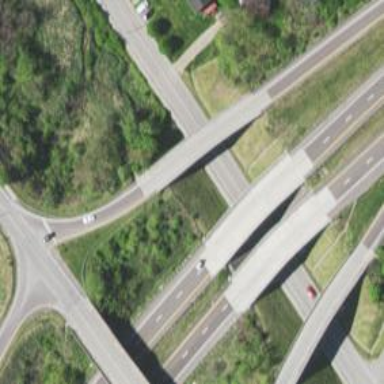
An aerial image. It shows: Bridge over motorway_link.